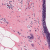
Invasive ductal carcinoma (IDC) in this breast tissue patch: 0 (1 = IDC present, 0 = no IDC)